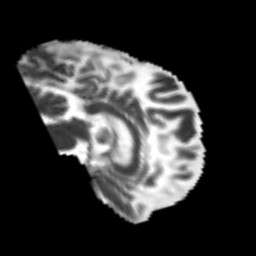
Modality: MD
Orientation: sagittal
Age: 66
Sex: male
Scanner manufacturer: siemens
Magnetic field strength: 3 T
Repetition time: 4.999 s
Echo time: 0.07946 s